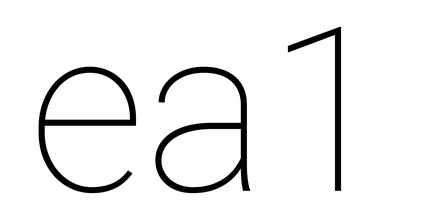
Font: Roboto_Thin